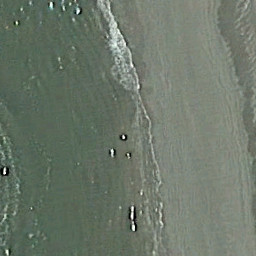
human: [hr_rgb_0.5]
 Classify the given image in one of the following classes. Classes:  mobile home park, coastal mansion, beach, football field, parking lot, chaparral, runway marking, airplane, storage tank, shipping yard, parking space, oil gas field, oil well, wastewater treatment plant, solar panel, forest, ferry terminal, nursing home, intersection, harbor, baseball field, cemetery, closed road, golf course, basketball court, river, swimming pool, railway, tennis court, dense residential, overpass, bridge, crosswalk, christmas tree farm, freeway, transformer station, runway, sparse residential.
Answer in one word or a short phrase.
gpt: beach